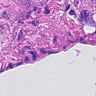
Metastatic tissue present: yes